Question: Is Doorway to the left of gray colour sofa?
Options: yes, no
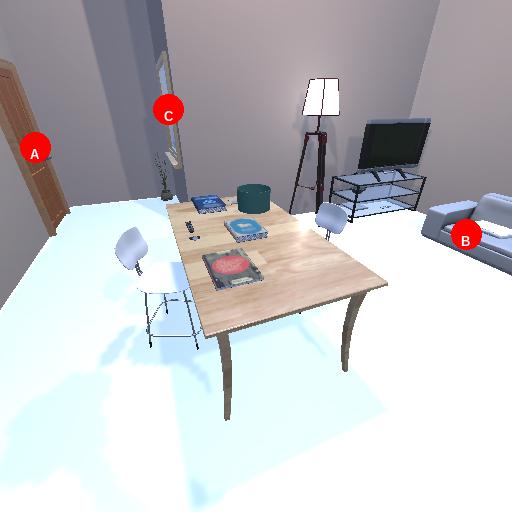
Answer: yes